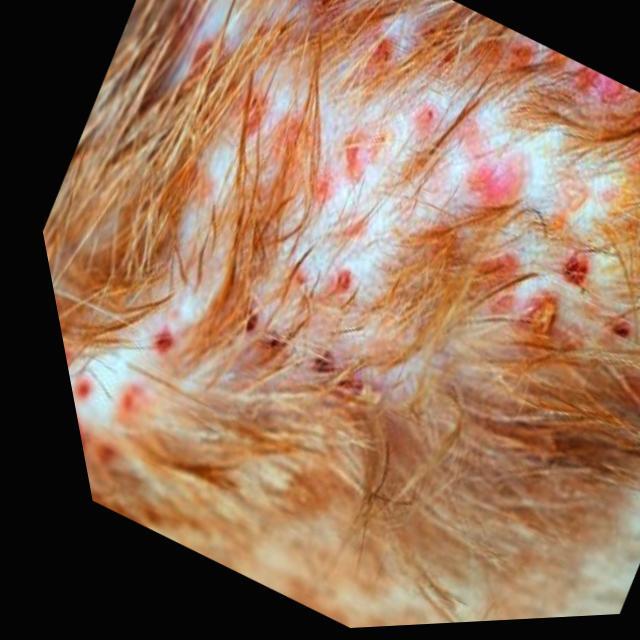
Canine fungal skin infection — characterized by alopecia, scaling, crusting, and circular lesions. Common agents include Malassezia and Candida species.